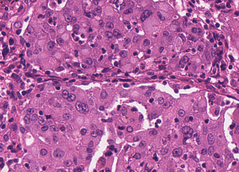
Tumor epithelial tissue: yes
Tumor-associated stroma tissue: yes
Normal tissue: no